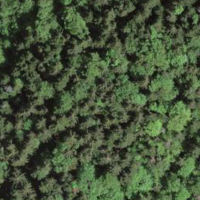
EUNIS habitat code: 43
Species observed at this site:
Daphne laureola